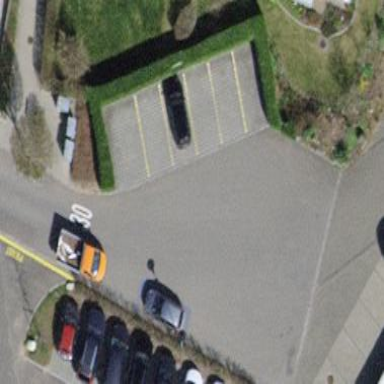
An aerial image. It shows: Parking available on the street side.